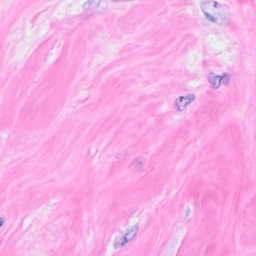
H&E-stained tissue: Breast